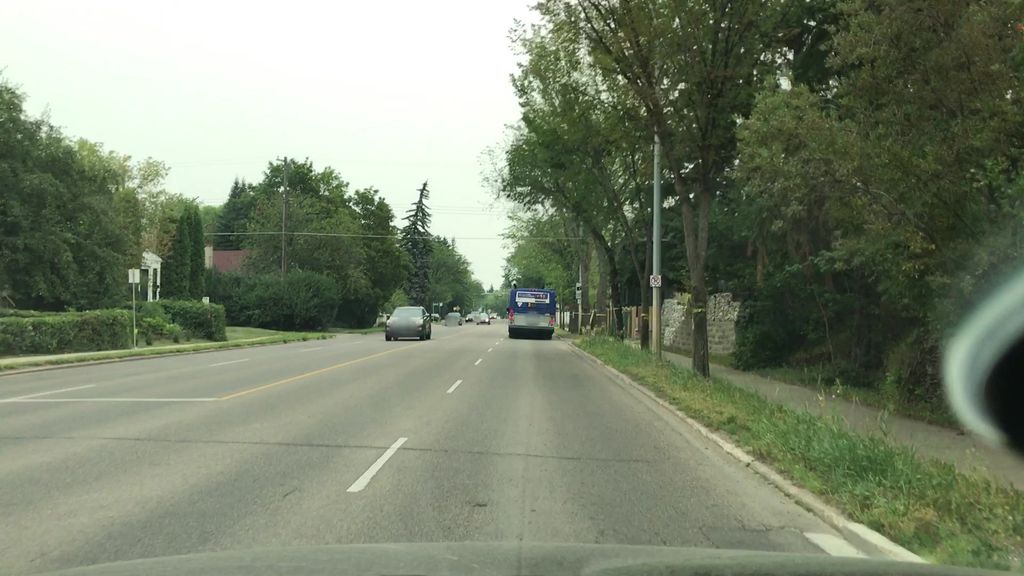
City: edmonton